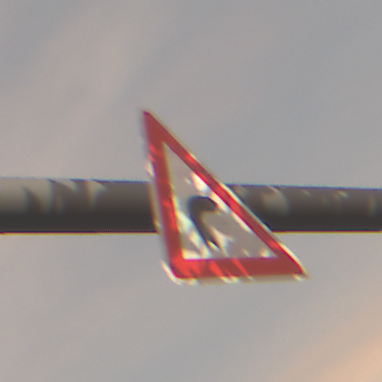
Verkehrszeichen: KurveRechts
Umgebung: Outdoor, Nature
Tageszeit: SunriseSunset
Wetter: PartlyCloudy
Licht: Natural
Jahreszeit: NotSpecified
Kontrast: LowContrast